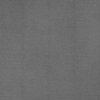
Label: dusty